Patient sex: M
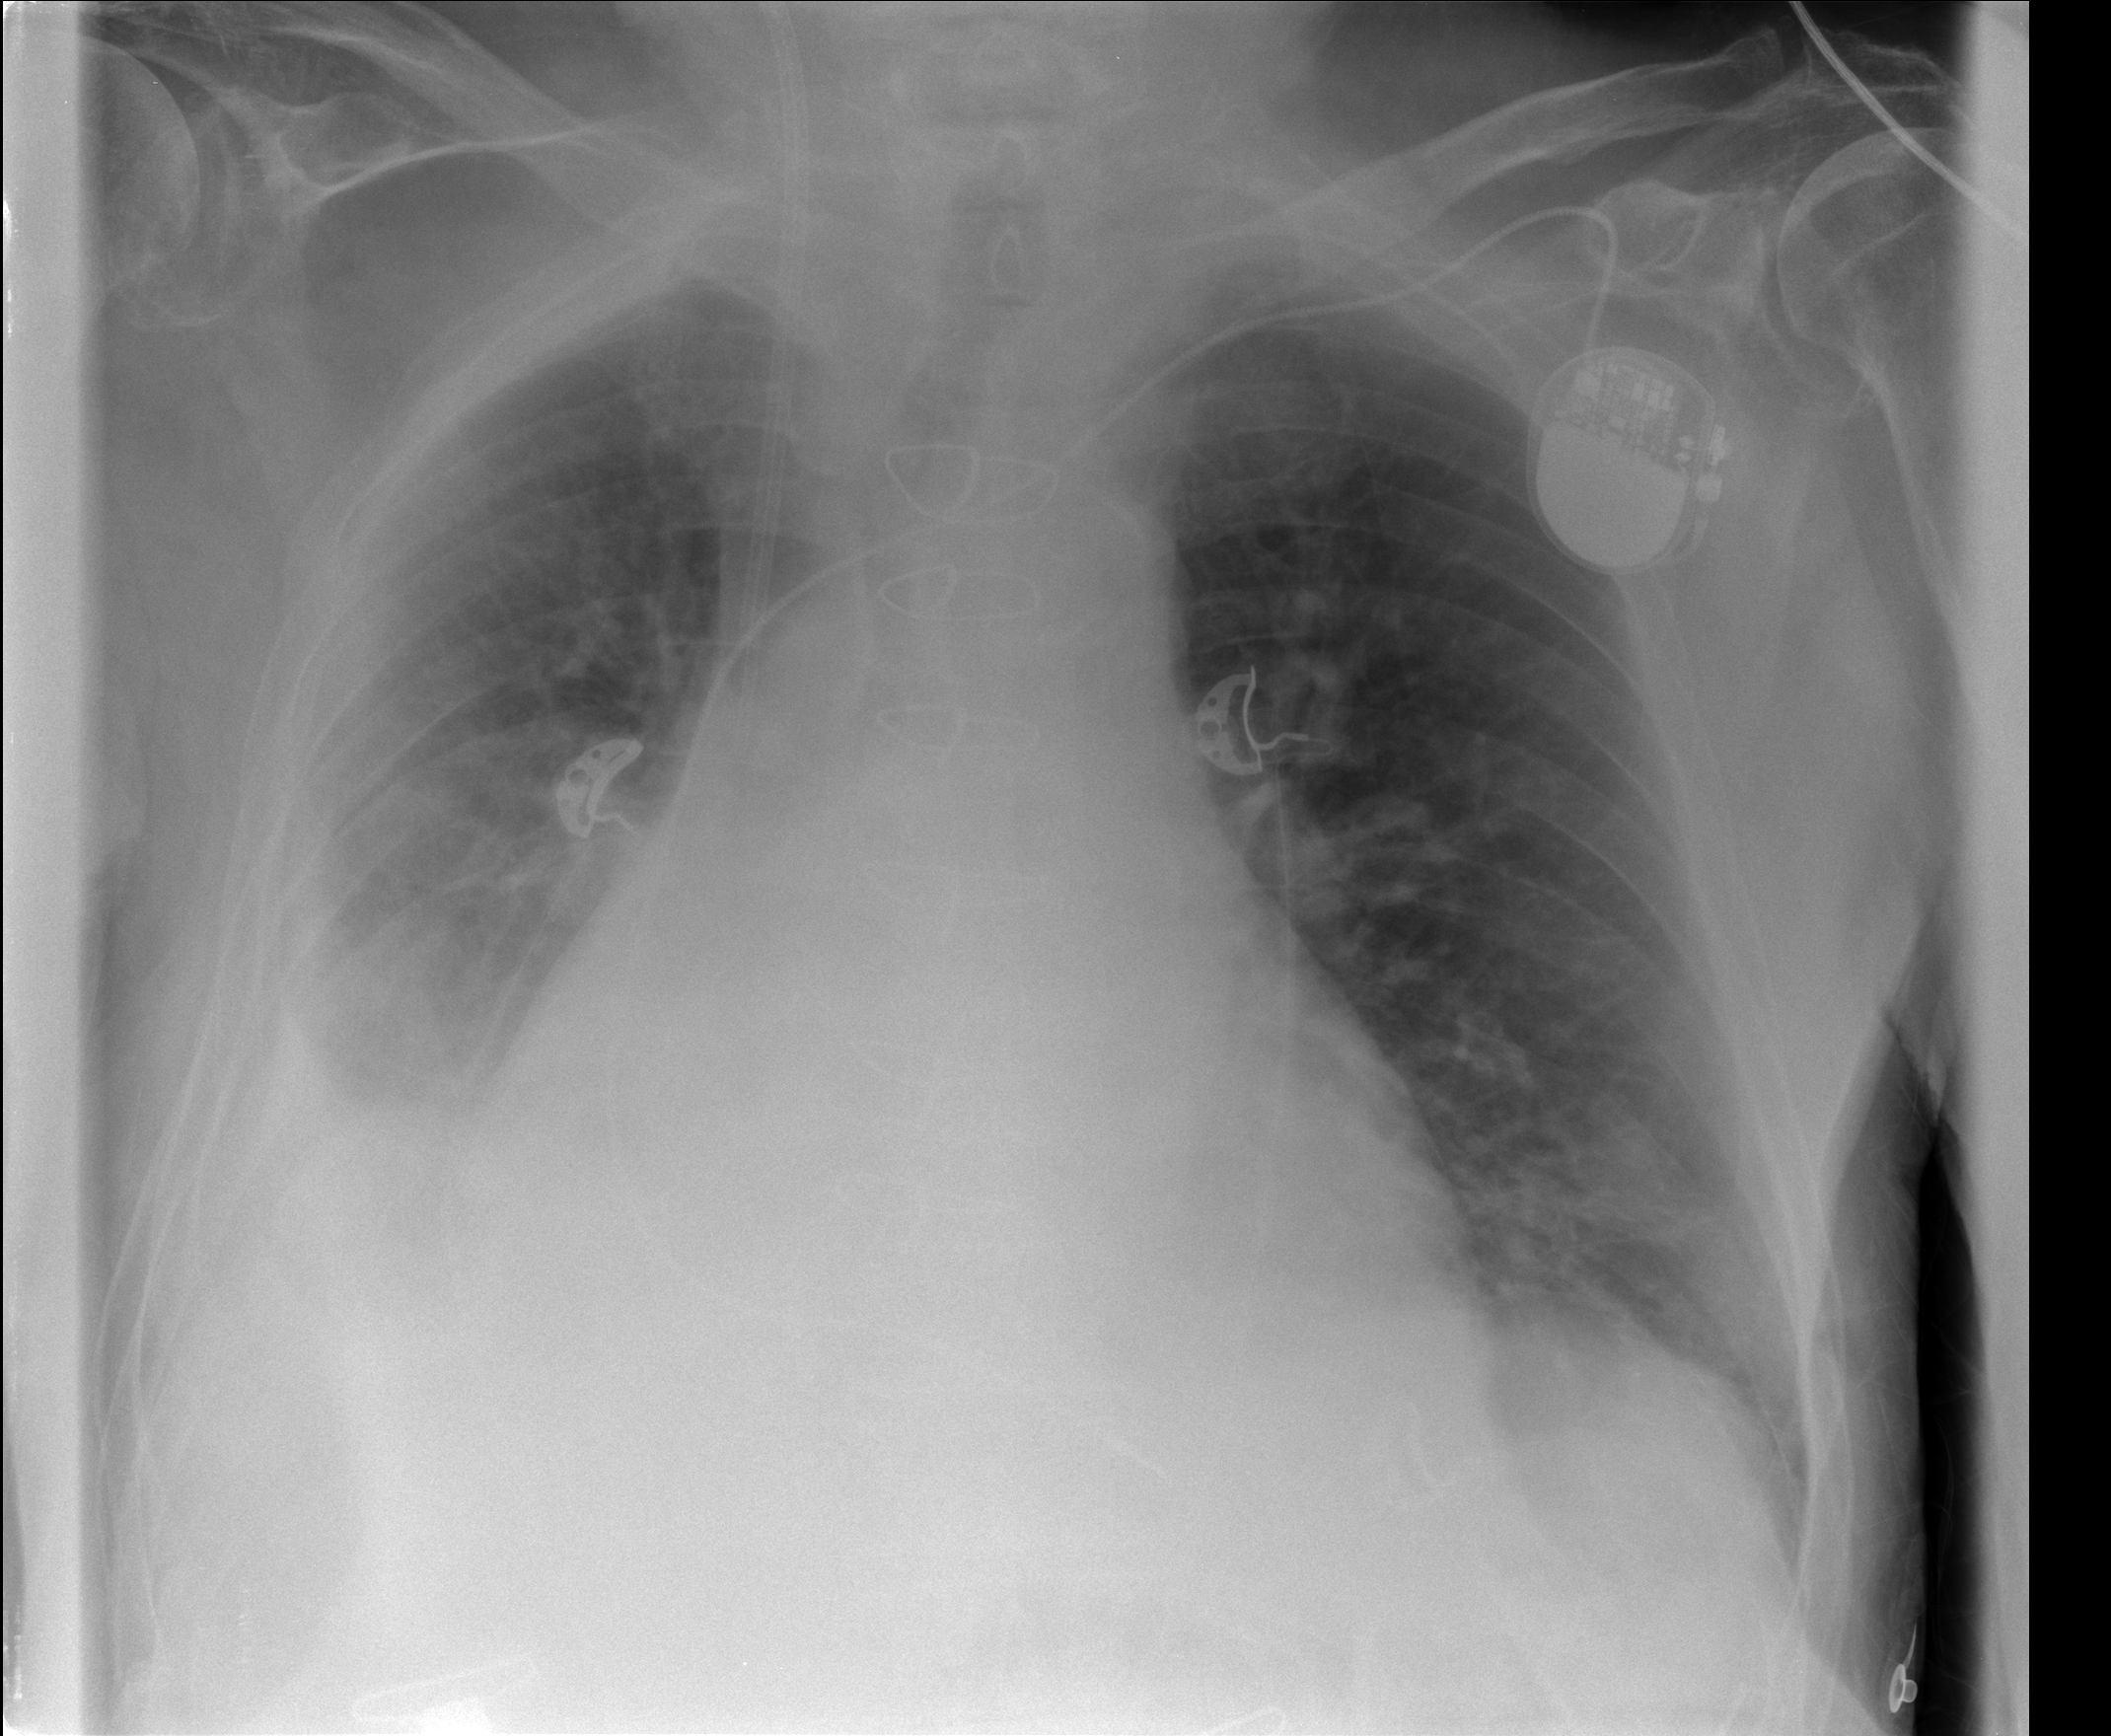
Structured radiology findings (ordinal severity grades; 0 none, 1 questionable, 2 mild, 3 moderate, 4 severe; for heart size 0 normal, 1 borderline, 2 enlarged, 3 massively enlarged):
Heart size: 2
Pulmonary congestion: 2
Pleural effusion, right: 3
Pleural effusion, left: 0
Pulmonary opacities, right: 0
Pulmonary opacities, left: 0
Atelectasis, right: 2
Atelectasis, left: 0